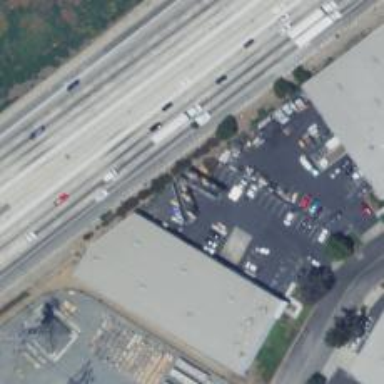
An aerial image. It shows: Warehouse.